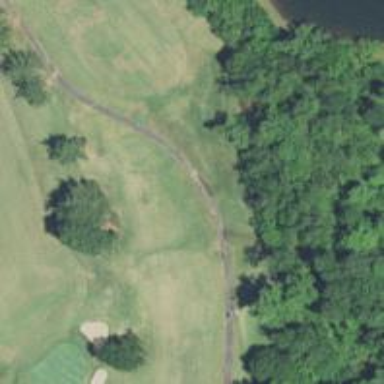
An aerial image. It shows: Service road used as golf cart path.